Question: I am attempting to add a HighCharts chart to my app using the 'rallychart' component. The chart I am looking to recreate can be seen here:
<URL>
It uses a combination of 'line' and 'columnrange' elements to achieve the desired effect. I can get both types of charts to render separately using the 'rallychart' by setting the configuration as follows:
'''
chartConfig:
chart : {
type : 'line' //Or 'columnrange'
}
}
'''
If I do not specify this setting, and instead specify the chart type in the series object, like I have in the previous example, I get the following error message when trying to render the chart:

I'm not sure if there is an error in my configuration, or if this could perhaps be a problem with the component itself.
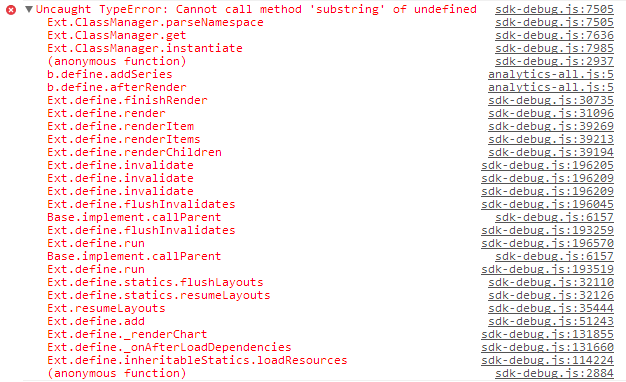
Answer: I submitted a bug. A simplified code, that does not use a combination of chart types, but only 'columnrange' still returns the same error if 'type: 'columnrange'' is set in the series. It works if it is set
'''
chartConfig: {
chart:{type: 'columnrange'}
}
'''
but that does not help in the case when we want a mixed type chart. When I tested a different type in the series, e.g. 'column', it worked, which seems to indicate that this issue does not affect all types.
'''
Ext.define('CustomApp', {
extend: 'Rally.app.App',
componentCls: 'app',
launch: function() {
this._makeChart();
},
_makeChart:function(){
var _series = [
{
type : 'columnrange',
name : 'Range',
data : [
[-9.7, 9.4],
[-8.7, 6.5],
[-3.5, 9.4],
[-1.4, 19.9],
[0.0, 22.6],
[2.9, 29.5],
[9.2, 30.7],
[7.3, 26.5],
[4.4, 18.0],
[-3.1, 11.4],
[-5.2, 10.4],
[-13.5, 9.8]
],
pointWidth: 4
}
];
this.add(
{
xtype: 'rallychart',
viewConfig: {
loadMask: false
},
id: 'chart',
chartConfig: {
//chart:{type: 'columnrange'}
chart:{}
},
chartData: {
categories: ['Jan', 'Feb', 'Mar', 'Apr', 'May', 'Jun', 'Jul', 'Aug', 'Sep', 'Oct', 'Nov', 'Dec'],
series: _series
}
});
}
});
'''
There is another detail. Notice that I set 'categories' inside 'chartData', and not in 'xAxis'. See in <URL> that 'chartConfig.xAxis.categories' is overwritten:
'''
chartConfig.xAxis.categories = this.chartData.categories;
'''
If it is not defined in chartData, but defined in chartConfig.xAxis, the values in xAxis will have not effect.